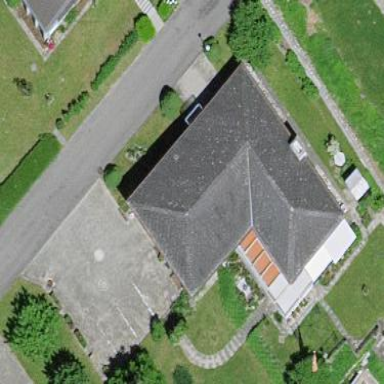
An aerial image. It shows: Residential building.